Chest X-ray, PA view. Patient: 13 years old, sex M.
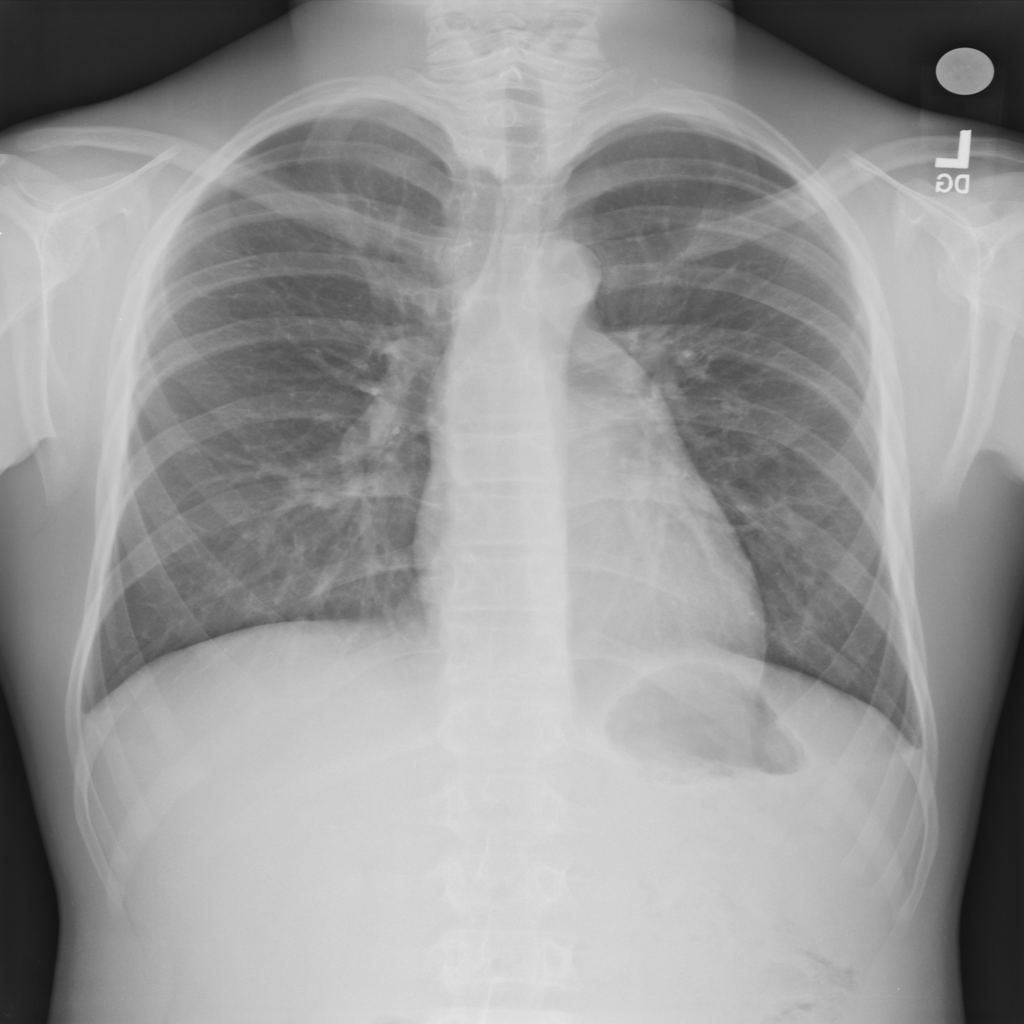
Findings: No Finding